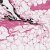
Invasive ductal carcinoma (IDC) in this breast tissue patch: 0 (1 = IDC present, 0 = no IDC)